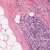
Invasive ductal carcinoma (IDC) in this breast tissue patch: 1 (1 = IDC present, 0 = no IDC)